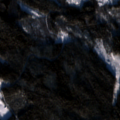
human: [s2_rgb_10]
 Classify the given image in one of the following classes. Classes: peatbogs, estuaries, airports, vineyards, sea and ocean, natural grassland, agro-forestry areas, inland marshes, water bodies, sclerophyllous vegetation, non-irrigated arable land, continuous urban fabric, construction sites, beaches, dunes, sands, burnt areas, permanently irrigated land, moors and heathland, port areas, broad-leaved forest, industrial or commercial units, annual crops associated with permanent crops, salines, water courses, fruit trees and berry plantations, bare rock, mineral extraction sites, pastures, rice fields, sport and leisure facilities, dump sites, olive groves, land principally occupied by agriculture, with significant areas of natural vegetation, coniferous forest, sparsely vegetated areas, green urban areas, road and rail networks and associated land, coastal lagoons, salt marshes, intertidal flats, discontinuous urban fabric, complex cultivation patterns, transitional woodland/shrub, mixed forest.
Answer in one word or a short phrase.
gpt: land principally occupied by agriculture, with significant areas of natural vegetation, coniferous forest, mixed forest